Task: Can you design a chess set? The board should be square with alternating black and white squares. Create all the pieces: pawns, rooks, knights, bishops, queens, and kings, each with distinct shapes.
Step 1476:
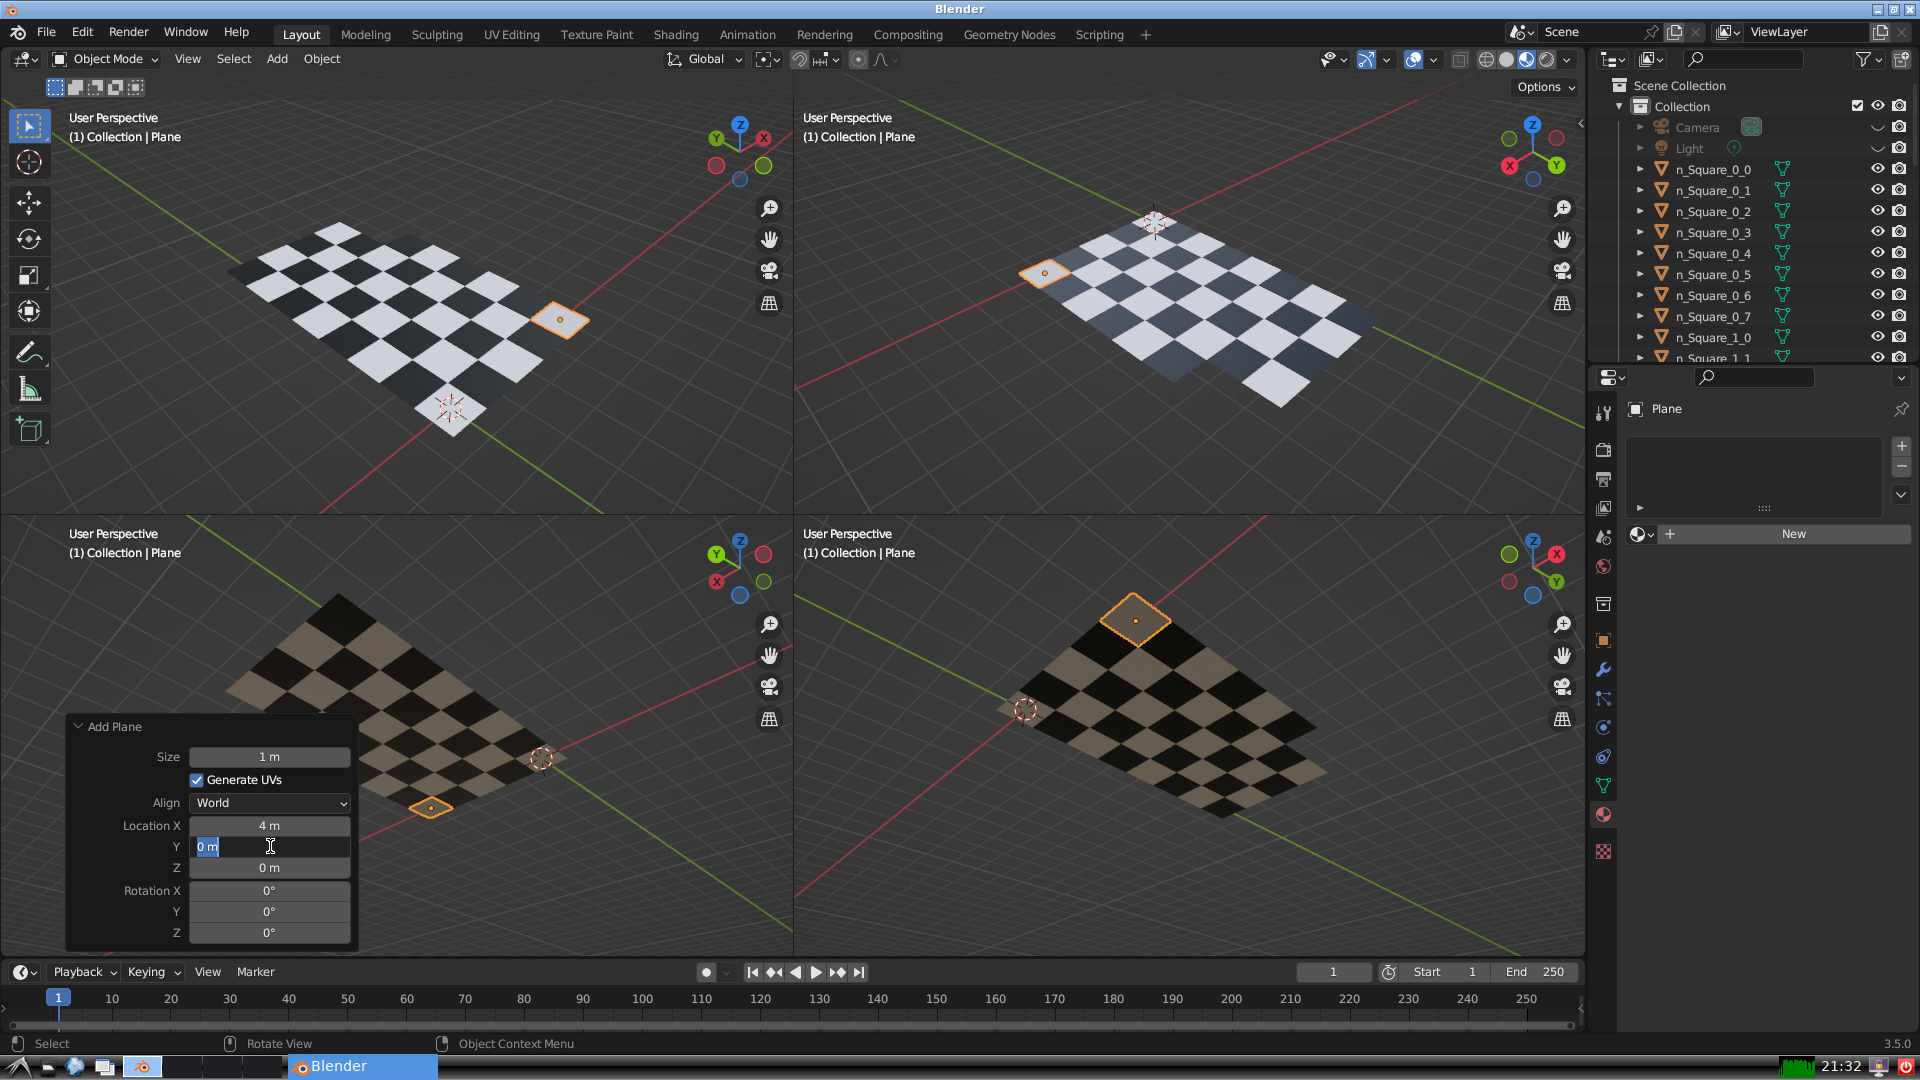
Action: input_text: 6.0